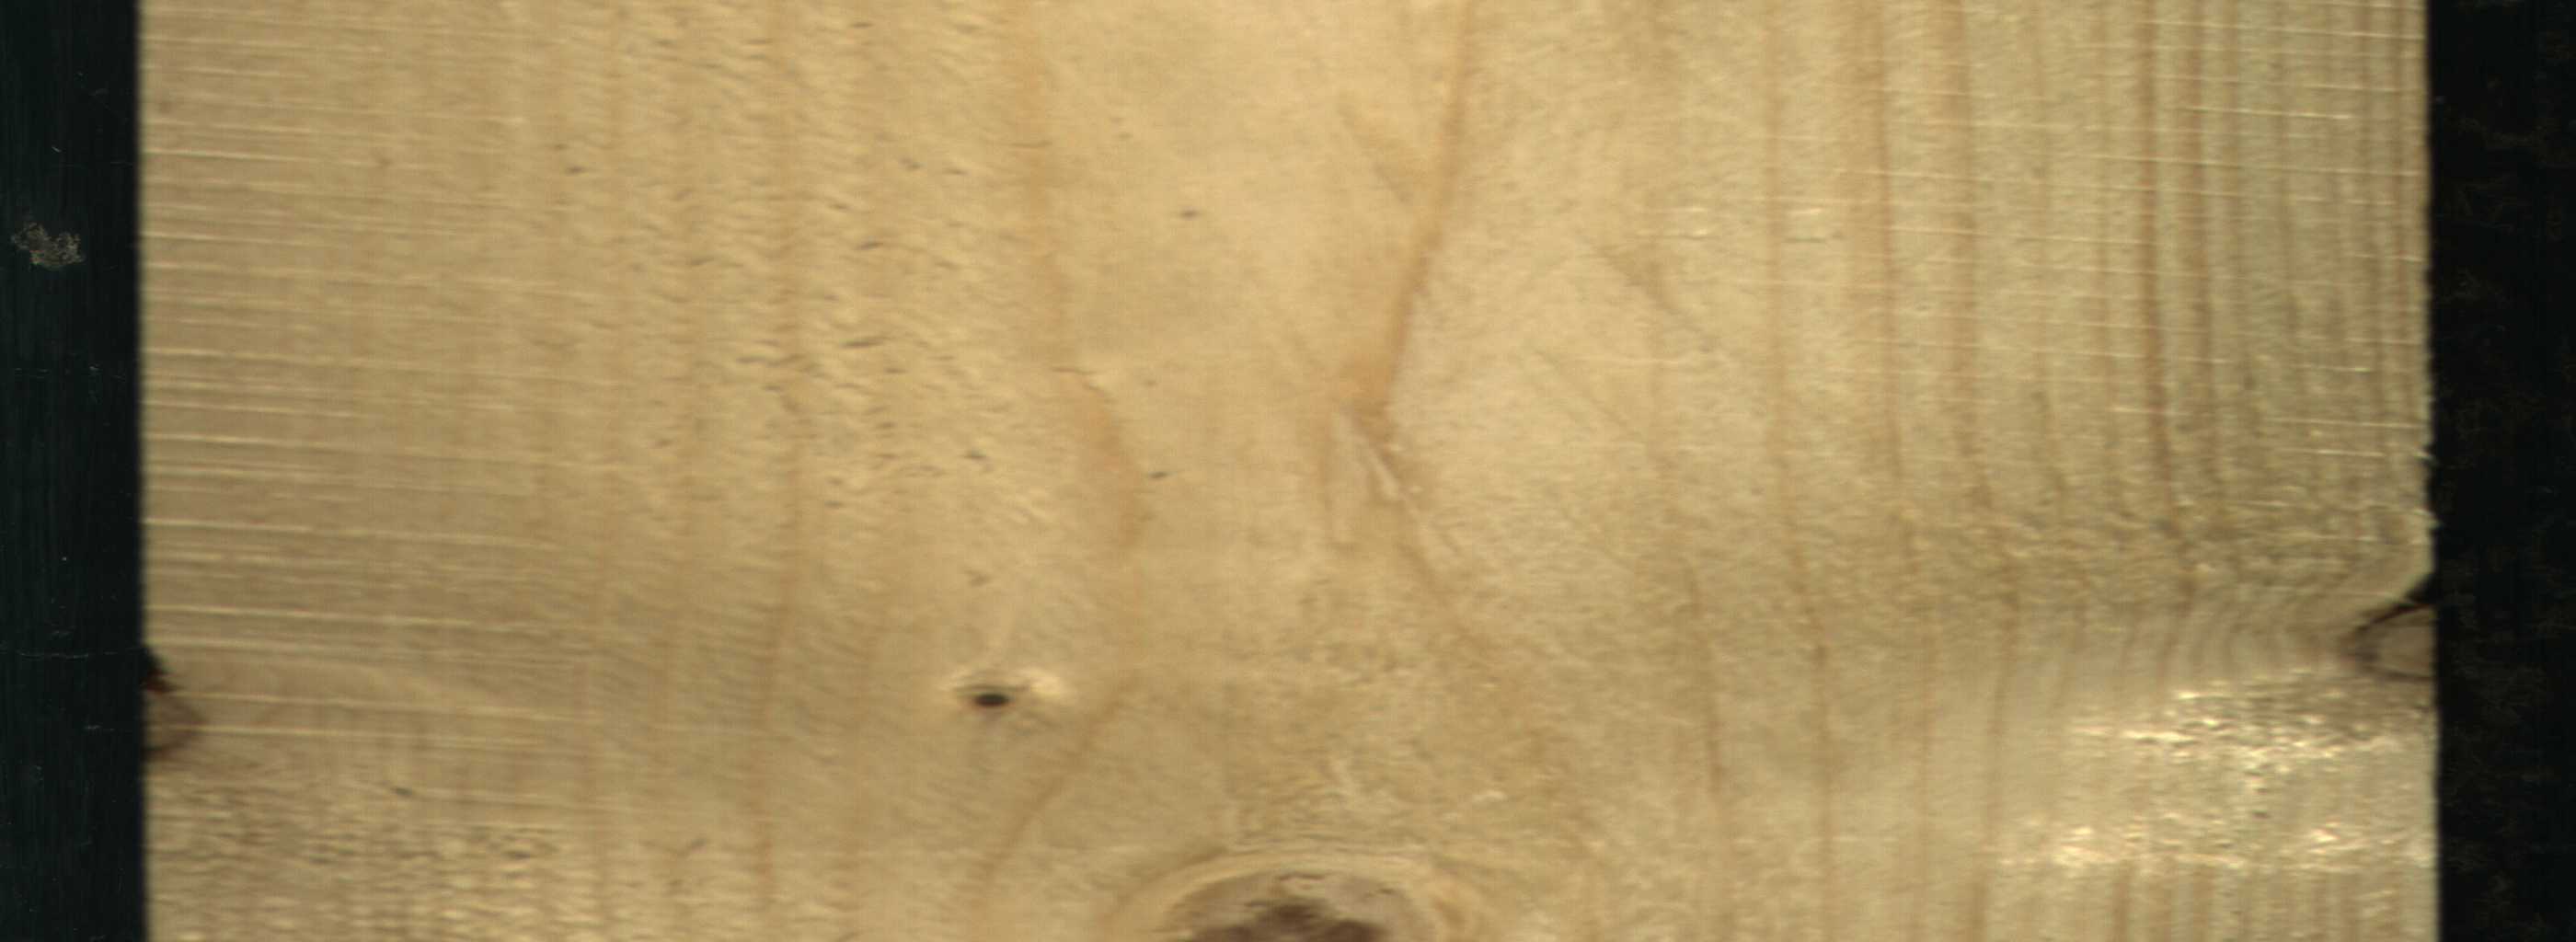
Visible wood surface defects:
Live_Knot
Live_Knot
Live_Knot
Live_Knot